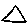
Label: triangle